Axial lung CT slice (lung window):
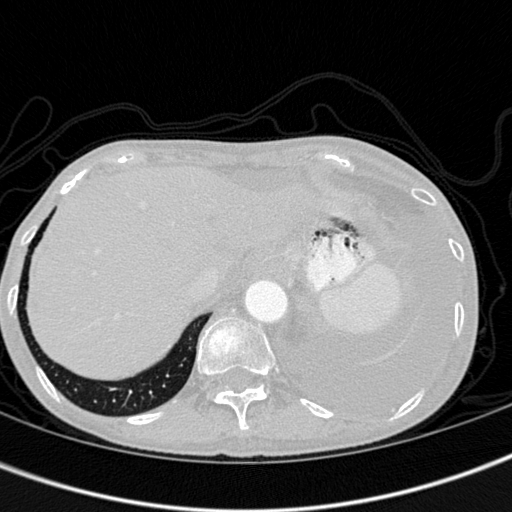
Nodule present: no